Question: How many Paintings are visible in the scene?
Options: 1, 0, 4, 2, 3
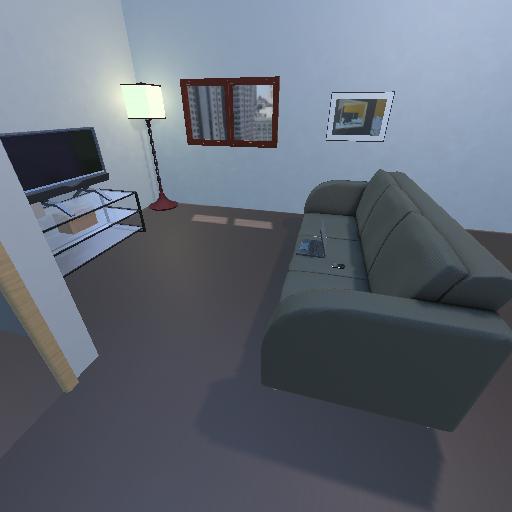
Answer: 1